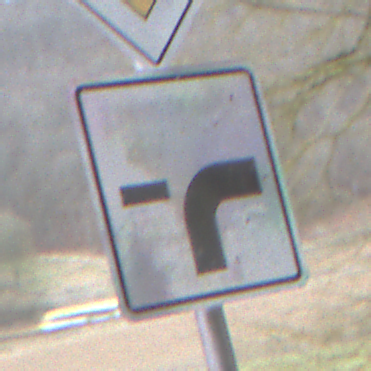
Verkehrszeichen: VerlaufVorfahrtsstrasse9
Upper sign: Vorfahrtsstrasse
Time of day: MorningAfternoon
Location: Outdoor (Nature)
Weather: PartlyCloudy
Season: NotSpecified
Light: Natural